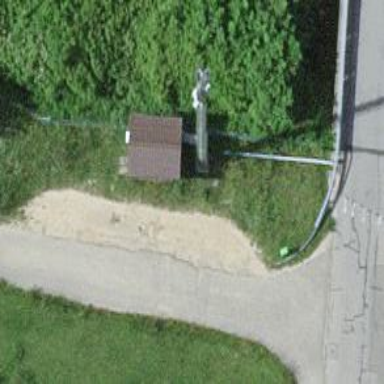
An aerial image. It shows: Mast tower used for communication.